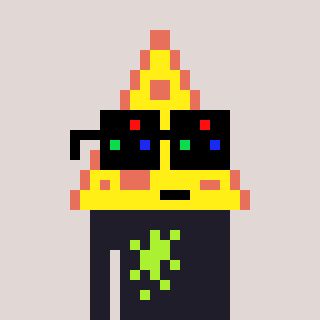
a pixel art character with square black sunglasses, a pizza-shaped head and a grayscale-colored body on a warm background